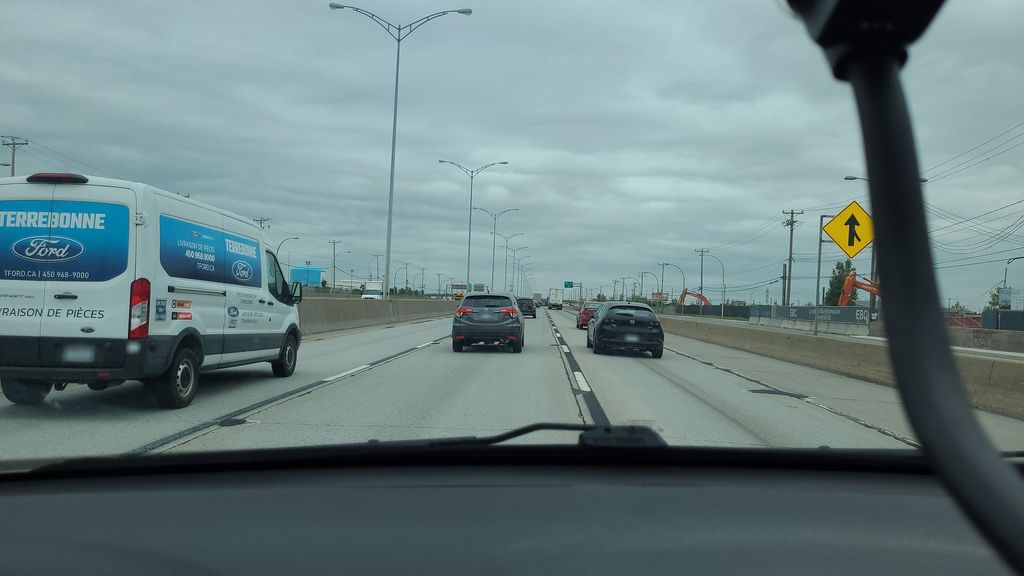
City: montreal